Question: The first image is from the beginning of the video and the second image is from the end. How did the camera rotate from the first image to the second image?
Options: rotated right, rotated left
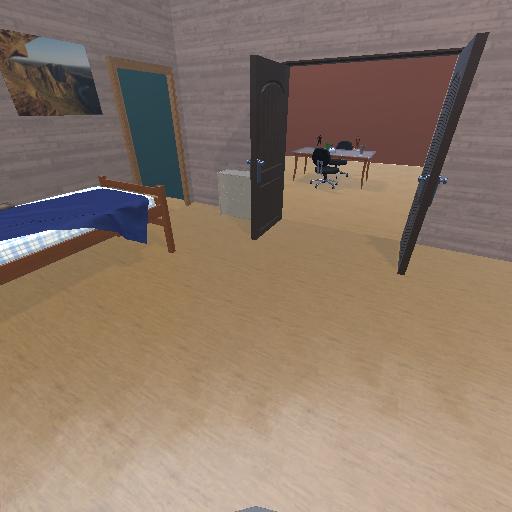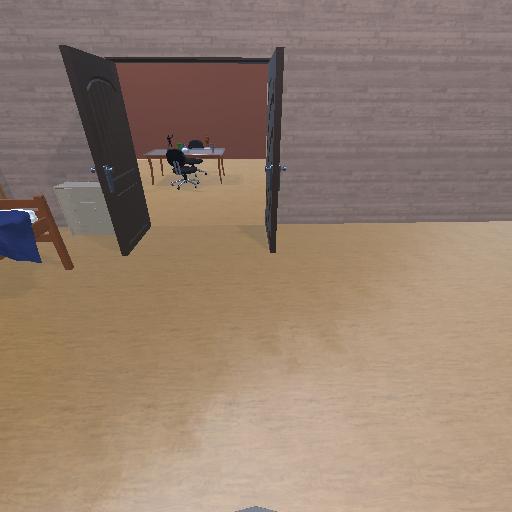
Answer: rotated right